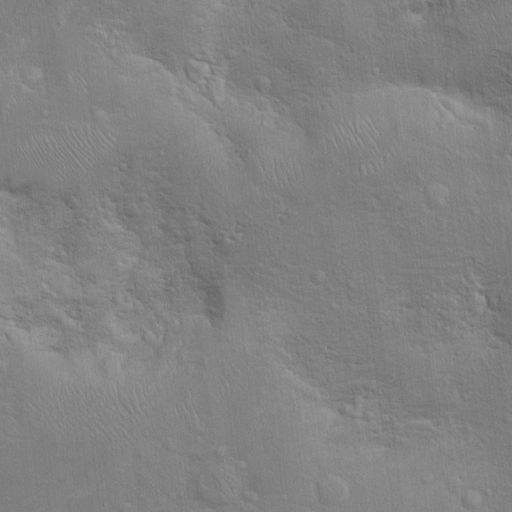
Classes present: Background